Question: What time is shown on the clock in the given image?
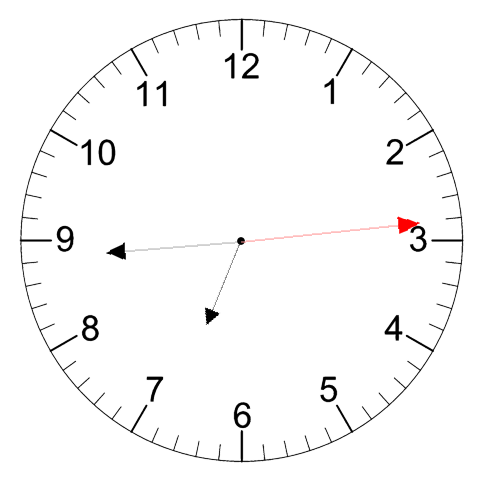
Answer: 06:44:14